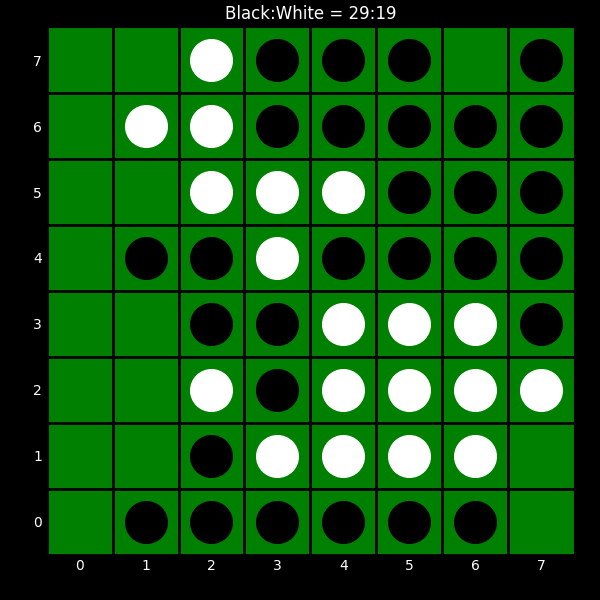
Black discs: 29
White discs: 19